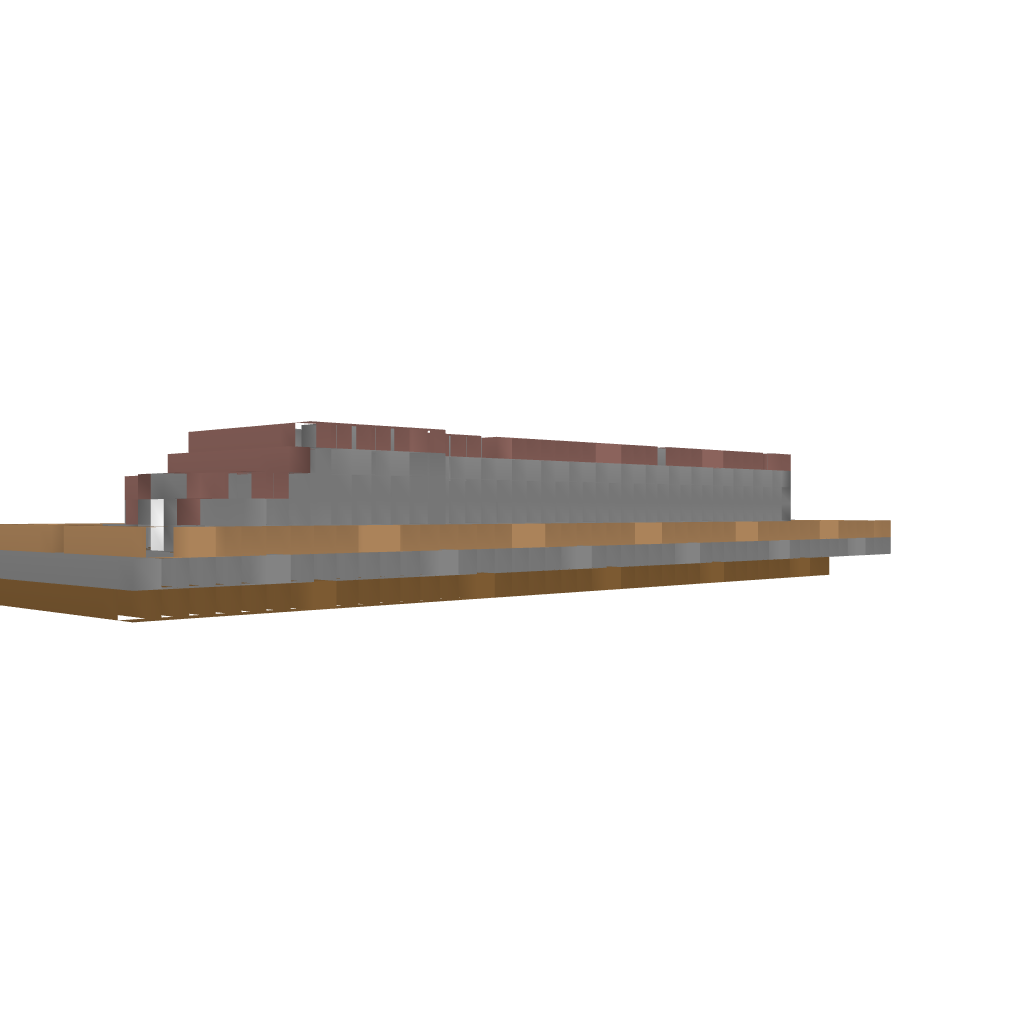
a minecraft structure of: Huge Furnace Factory bad low quality